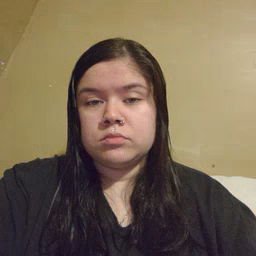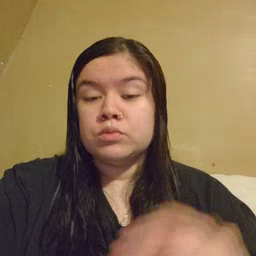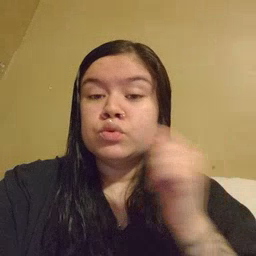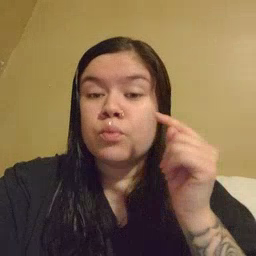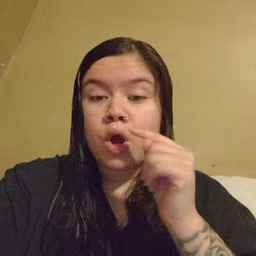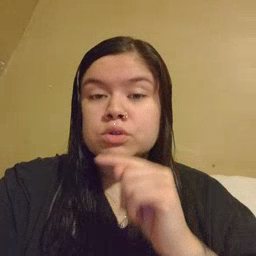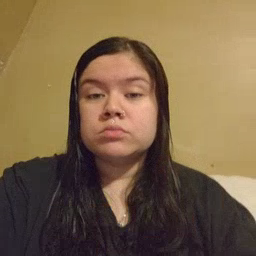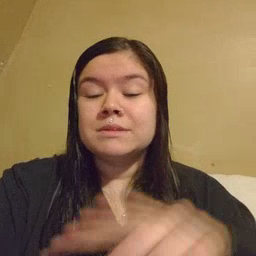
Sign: toothbrush